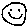
Label: smiley face